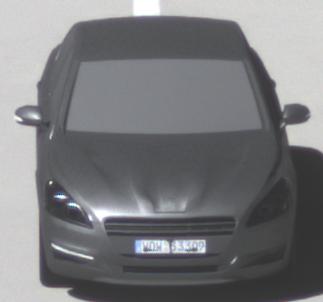
Make: Peugeot
Model: 508 120 VTi
Detailed model: 508 (I) Limousine
Model produced from: 2011/03
Model produced until: 2014/05
Doors: 4
Color: gray
Road condition: dry road
Daytime: midday
Contrast: high contrast